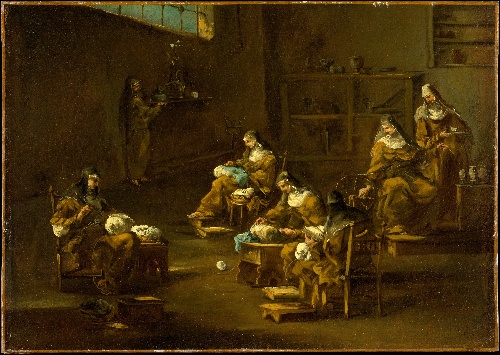
Title: Nuns at Work
Artist: Alessandro Magnasco
Artist bio: Italian, Milanese, first half 18th century
Object type: Painting
Classification: Paintings
Medium: Oil on canvas
Dimensions: 20 1/8 x 28 3/8 in. (51.1 x 72.1 cm)
Department: European Paintings
Credit line: The Jack and Belle Linsky Collection, 1982
Accession year: 1982
Repository: Metropolitan Museum of Art, New York, NY
Tags: Women|Working|Interiors|Needlework|Nuns|Spinning Wheel